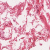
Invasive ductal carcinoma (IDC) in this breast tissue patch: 0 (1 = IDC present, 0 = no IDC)